Question: I have a canvas that imports various black and white pictures, and would like to have it so that the stroke does not color over the black pixels. Right now, the brush effect is done with:
'''
var ctx = canvas.getContext('2d');
...
ctx.beginPath();
//xy being the mouse coordinates, retrieved earlier.
ctx.arc(xy[0], xy[1], ctx.lineWidth/2, 0, 2*Math.PI, true);
ctx.closePath();
ctx.fill();
'''
Here is an example of the effect I would like to achieve.

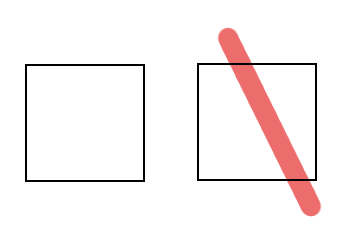
Answer: Canvas does not yet support color blending, so you can achieve your effect using 'getImageData'
context.getImageData gets an array representing the red, green, blue & alpha values of every pixel on the canvas.
You can use these pixel arrays to replace the white pixels on the image with the stroke pixel above.
- - - -

Black & White images are most often grayscale and not actually pure black and white. To replace "whiteish" pixels you must test the image pixels for a wider range of rgb combinations. Whiteish pixels tend to have a higher sum of the rgb color values so you can test if r+b+g >600 (or your desired "whiteish" cutoff value).
To use 'getImageData' the images drawn on the canvas must originate on the same domain as the web page or else getImageData will fail with a security violation. This might require you to upload the users images to your server and deliver it back to the web page. Alternatively, you can use FileReader on the clients that support it to let the user load an image from their local file system to the web page.
Here's example code and a Demo: <URL>
'''
<!doctype html>
<html>
<head>
<link rel="stylesheet" type="text/css" media="all" href="css/reset.css" /> <!-- reset css -->
<script type="text/javascript" src="http://code.jquery.com/jquery.min.js"></script>
<style>
body{ background-color: ivory; }
canvas{border:1px solid red;}
</style>
<script>
$(function(){
var canvas=document.getElementById("canvas");
var ctx=canvas.getContext("2d");
var imgDataImage,imgDataStroke,dataImage,dataStroke;
var img=new Image();
img.crossOrigin="anonymous";
img.onload=start;
img.src="https://dl.dropboxusercontent.com/u/139992952/multple/BW.gif";
function start(){
canvas.width=img.width+100;
canvas.height=img.height+100;
drawStroke(ctx);
imgDataStroke=ctx.getImageData(0,0,canvas.width,canvas.height);
dataStroke=imgDataStroke.data;
ctx.clearRect(0,0,canvas.width,canvas.height);
drawImage();
imgDataImage=ctx.getImageData(0,0,canvas.width,canvas.height);
dataImage=imgDataImage.data;
for(var i=0;i<dataStroke.length;i+=4){
if(dataStroke[i+3]<200){
// not under stroke, no changes to image
}else if(dataImage[i+3]<200){
// is under stroke, but not over image
// so replace the image pixel with the color of the stroke
dataImage[i+0]=dataStroke[i+0];
dataImage[i+1]=dataStroke[i+1];
dataImage[i+2]=dataStroke[i+2];
dataImage[i+3]=dataStroke[i+3];
}else if(dataImage[i]+dataImage[i+1]+dataImage[i+2]>150){
// this image pixel is under the stroke and is "blackish",
// so replace the image pixel with the color of the stroke
dataImage[i+0]=dataStroke[i+0];
dataImage[i+1]=dataStroke[i+1];
dataImage[i+2]=dataStroke[i+2];
dataImage[i+3]=dataStroke[i+3];
}else{
// the pixel is under the stroke but is not "blackish",
// so no changes to image
}
}
ctx.putImageData(imgDataImage,0,0);
}
function drawImage(){
ctx.drawImage(img,50,50);
}
function drawStroke(ctx){
ctx.lineCap="round";
ctx.lineWidth=15;
ctx.strokeStyle="lightcoral";
ctx.beginPath();
ctx.moveTo(75,25);
ctx.lineTo(canvas.width-75,canvas.height-25);
ctx.stroke();
}
}); // end $(function(){});
</script>
</head>
<body>
<canvas id="canvas" width=300 height=300></canvas>
</body>
</html>
'''